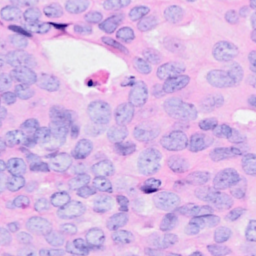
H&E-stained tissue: Breast